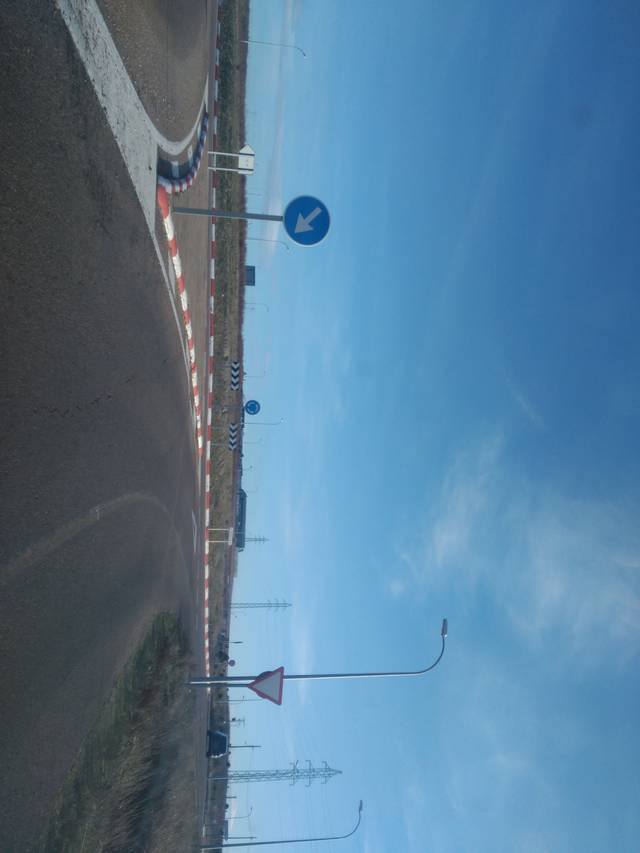
Region: Spain
Coordinates: 40.988, -5.686